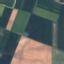
Label: AnnualCrop